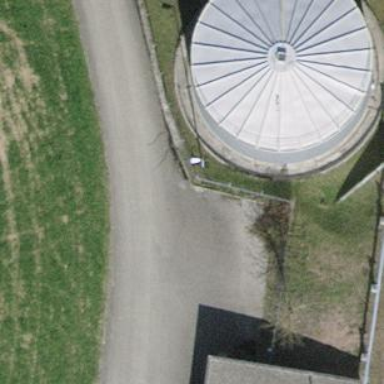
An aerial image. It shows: Building with storage tank.